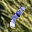
Label: 1